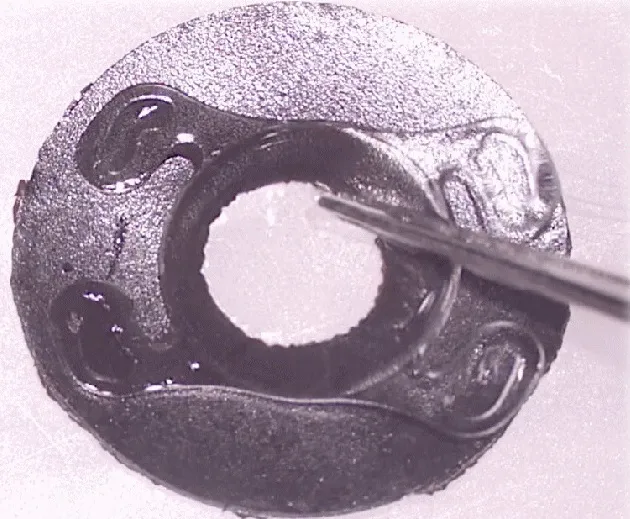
The Akreos. IOL-ArtificialIris complex.
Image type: medical_photograph (other_medical_photograph)